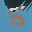
Label: 5